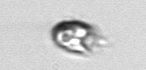
Label: Balanion